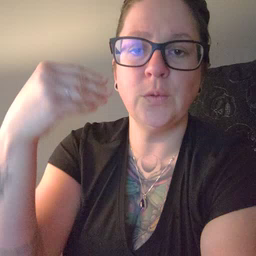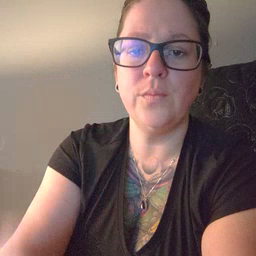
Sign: store